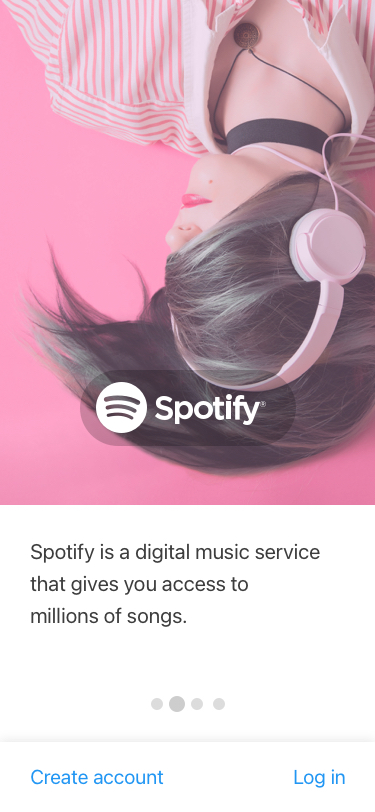
Text in this UI design:
Create account
Log in
Spotify is a digital music service that gives you access to millions of songs.